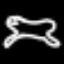
Label: frog